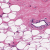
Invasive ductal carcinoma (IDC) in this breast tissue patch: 0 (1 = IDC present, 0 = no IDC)